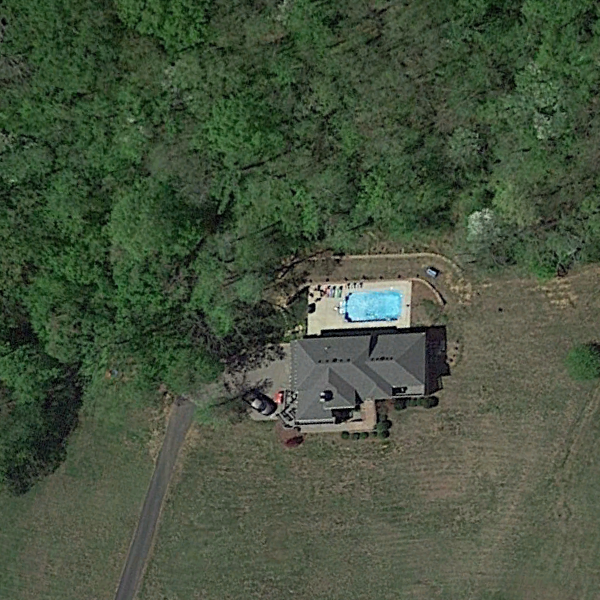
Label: SparseResidential